Question: I am trying to implement the following:
Please check the image here:

The problem is whenever the user taps the compose mail edittext field, the send/save/discard buttons are hidden by the softkeyboard.
Any ideas on how to make those buttons always visible?
Thanks.
[EDIT]
Finally got it solved!Had to use Linearlayout instead of RelativeLayout and assigning proper layout_weight parameter did the trick. Thanks a lot Femi for pointing out that the buttons need to be outside of the ScrollView.
Here is the final working layout xml in case anyone finds it helpful:
'''
<?xml version="1.0" encoding="utf-8"?><LinearLayout xmlns:android="http://schemas.android.com/apk/res/android"
android:orientation="vertical"
android:layout_width="fill_parent"
android:layout_height="fill_parent"><ScrollView android:layout_alignParentTop="true"
android:layout_weight="1"
android:layout_width="fill_parent"
android:layout_height="wrap_content">
<RelativeLayout
android:id="@+id/InnerRelativeLayout"
android:layout_width="wrap_content"
android:layout_height="wrap_content"
android:layout_alignParentBottom="true" >
<EditText
android:id="@+id/editTextCompose"
android:layout_width="fill_parent"
android:layout_height="200dp"
android:gravity="top"
android:singleLine="false" android:lines="5"
android:inputType="text"
android:layout_below="@+id/editTextSubject"
>
</EditText>
</RelativeLayout>
</ScrollView><TableLayout android:id="@+id/recipeButtons"
android:background="#B0B0B0" android:padding="3dip"
android:stretchColumns="0,1" android:layout_alignParentBottom="true"
android:layout_width="fill_parent"
android:layout_height="wrap_content">
<TableRow android:gravity="center">
<Button android:id="@+id/editOtherAdditionButton"
android:text="Save" />
<Button android:id="@+id/removeOtherAdditionButton"
android:text="Delete" />
</TableRow>
</TableLayout></LinearLayout>
'''
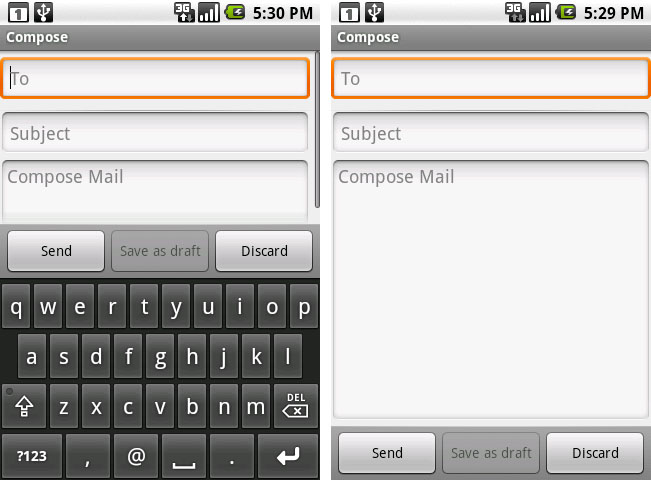
Answer: As documented in @mayra's answer to <URL> for the details to control.
Modifying the Activity's entry in the AndroidManifest to 'adjustResize' should I think do it.